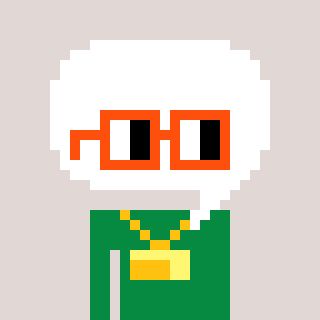
a pixel art character with square orange glasses, a speech bubble-shaped head and a green-colored body on a warm background